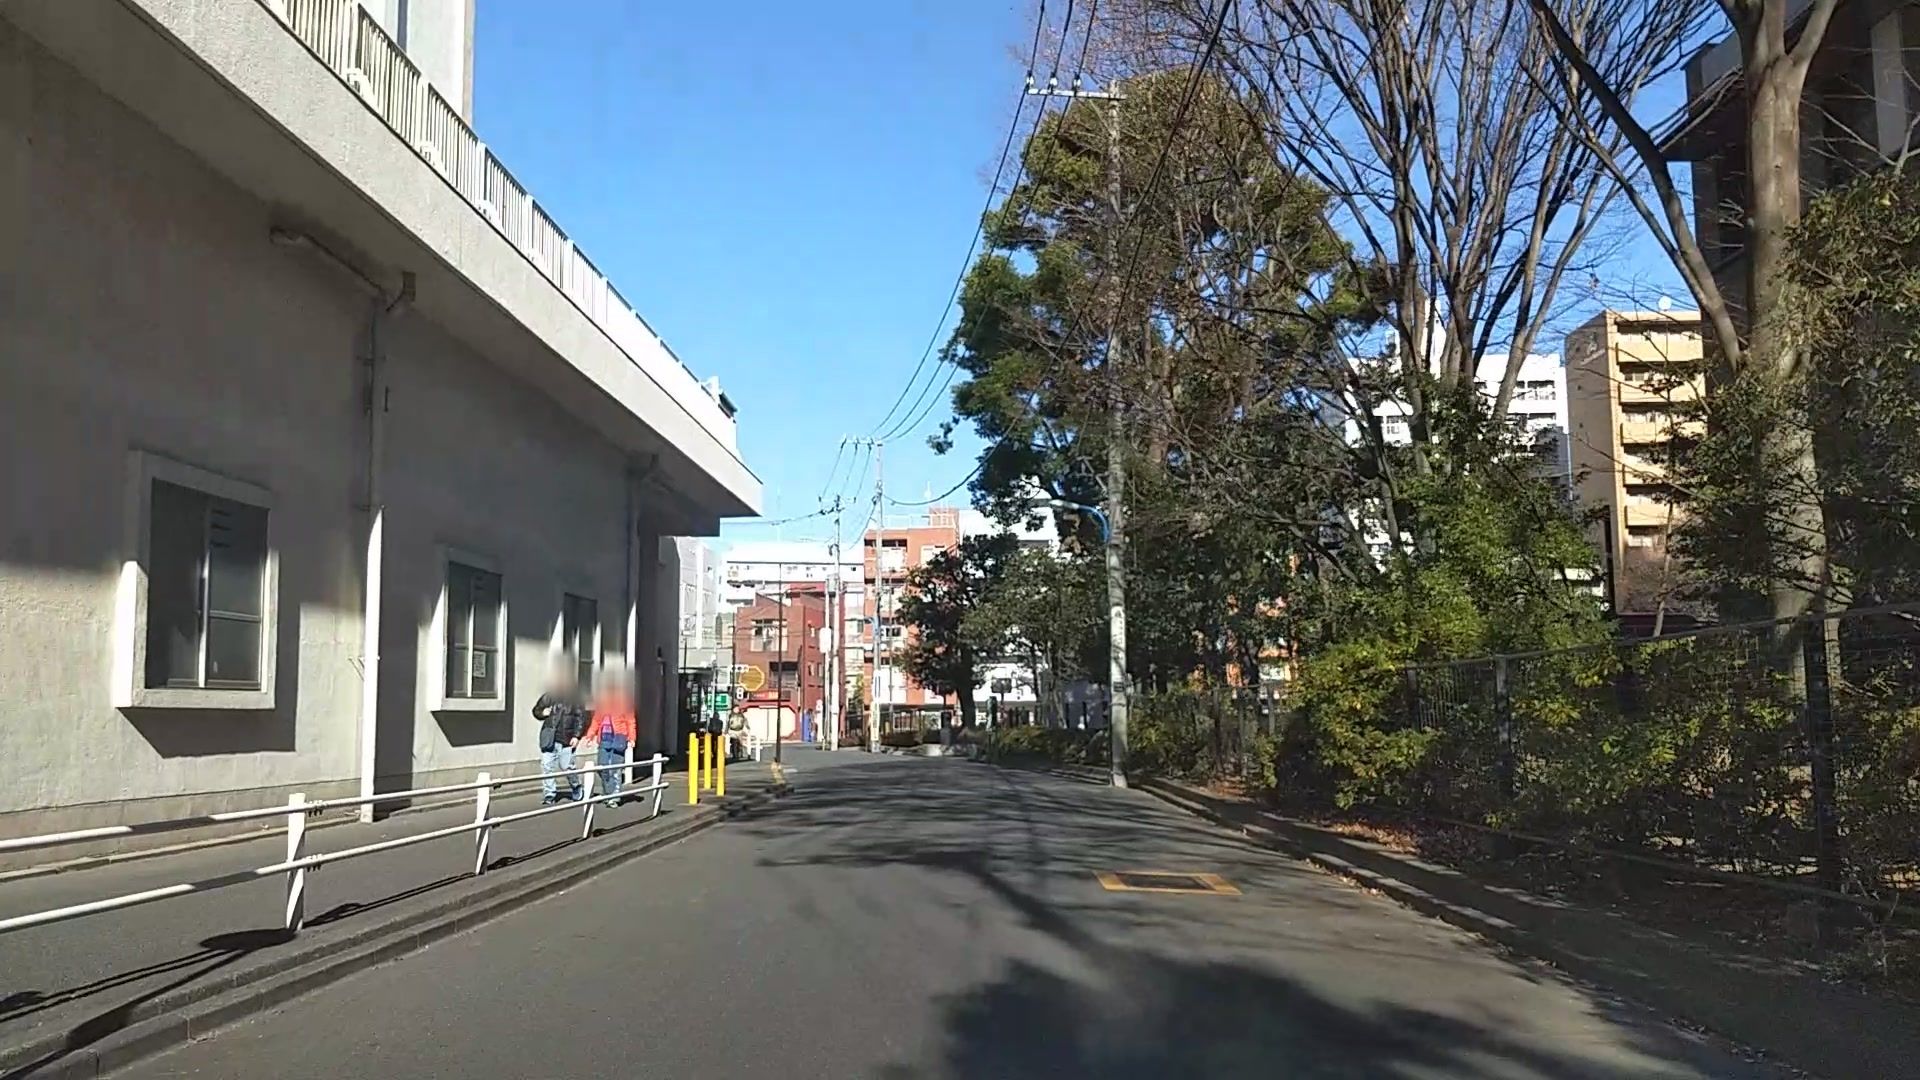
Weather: clear
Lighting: day
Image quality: good
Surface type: driving surface
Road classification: path, service
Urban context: urban centre
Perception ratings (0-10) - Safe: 6.6, Lively: 8.78, Beautiful: 7.56, Boring: 1.36, Depressing: 1.6, Wealthy: 7.53